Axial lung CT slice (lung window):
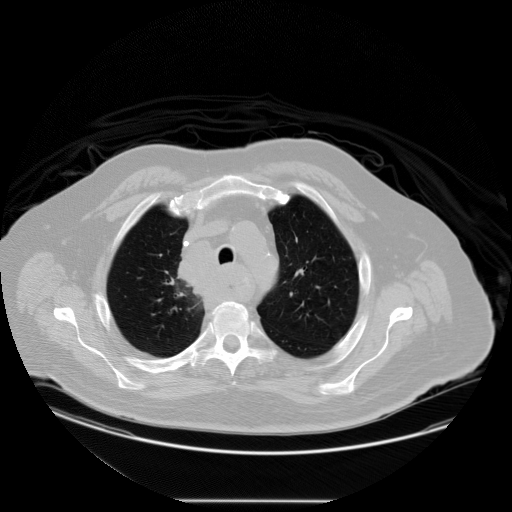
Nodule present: no